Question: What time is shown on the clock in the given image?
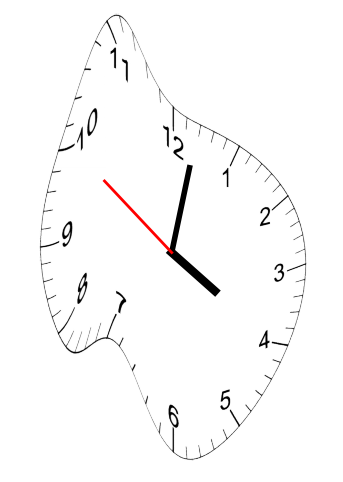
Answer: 04:01:50